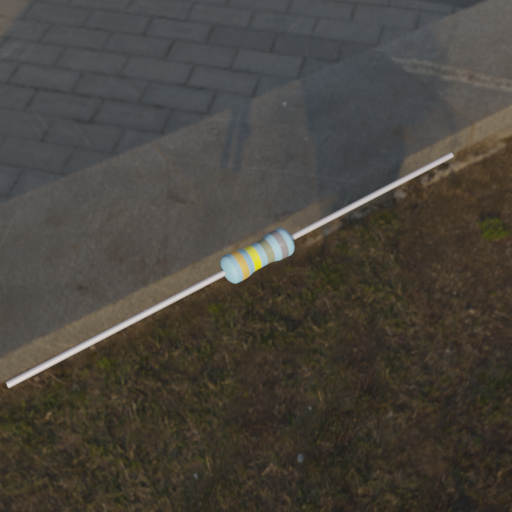
Resistor colour bands (in order): gold, yellow, gray, gray